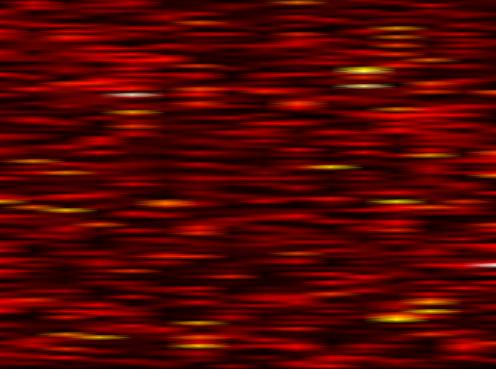
Label: WOLA